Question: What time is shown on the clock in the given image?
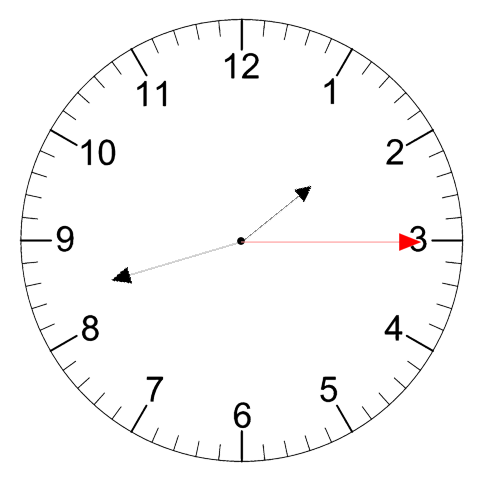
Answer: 01:42:15